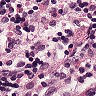
Metastatic tissue present: no